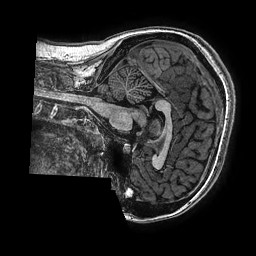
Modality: T1w
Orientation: sagittal
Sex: female
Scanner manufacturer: ge
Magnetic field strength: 3 T
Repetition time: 0.00766 s
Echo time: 0.003476 s